Question: I am attempting to use the FileDialog construct in VBA to display a list of available files the user may want to open. I would like to also steer the user towards some common folders in which they typically will find the type of content they are looking for. So far I have come short on locating a method to place a link on the left side of the FileDialog box in which they could click to jump to a specific location.
I am hoping there is a means of doing this while calling the FileDialog methods like an example shown below where I have used the 'fd.AddLinkMethod "<path goes here>"'.
'''
Private Function GetLocation() As String
Dim fd As FileDialog
Dim vrtSelectedItem As Variant
Set fd = Application.FileDialog(msoFileDialogOpen)
fd.ButtonName = "Open"
fd.Title = "Select File To Open"
fd.InitialView = msoFileDialogViewTiles
fd.AddLinkMethod "<path goes here>"
With fd
If .Show = -1 Then
For Each vrtSelectedItem In .SelectedItems
GetLocation= FormatPath(vrtSelectedItem)
Next vrtSelectedItem
End If
End With
Set fd = Nothing
End Function
'''
Here is a screenshot of what I am attempting to accomplish?

Any pointers?
Thanks,
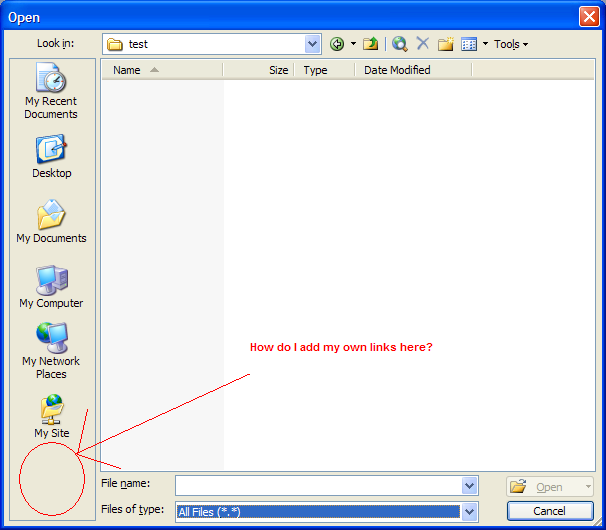
Answer: It should be do-able, but you will need to switch from the access filedialog, and use the Windows Common Dialog from the windows API. ( <URL>. Not the most elegant, but it should work. Goodluck!